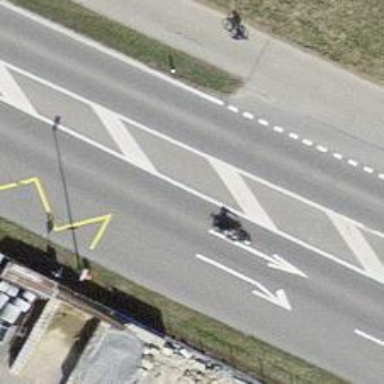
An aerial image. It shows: Bus stop with designated stop position for public transport.